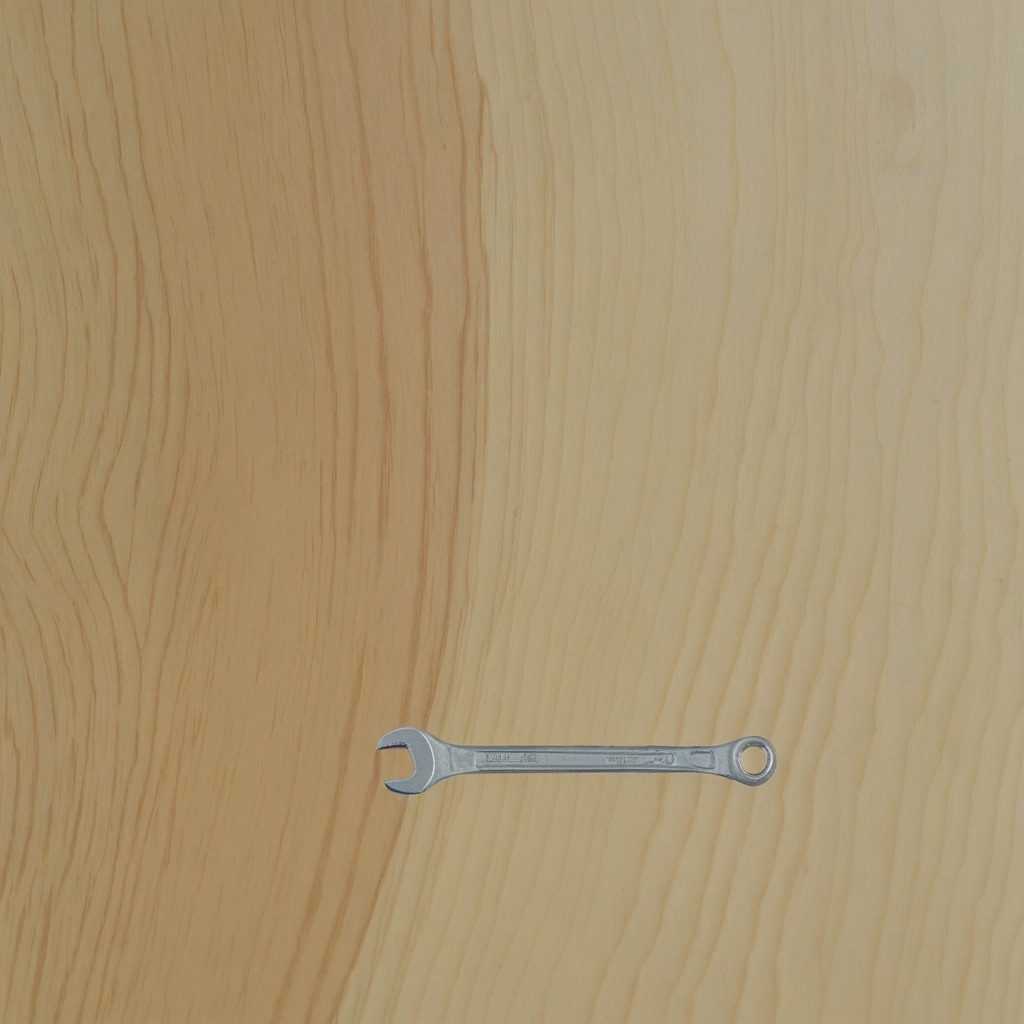
A wrench lies on the plywood surface in a paint workshop lit by afternoon window light.